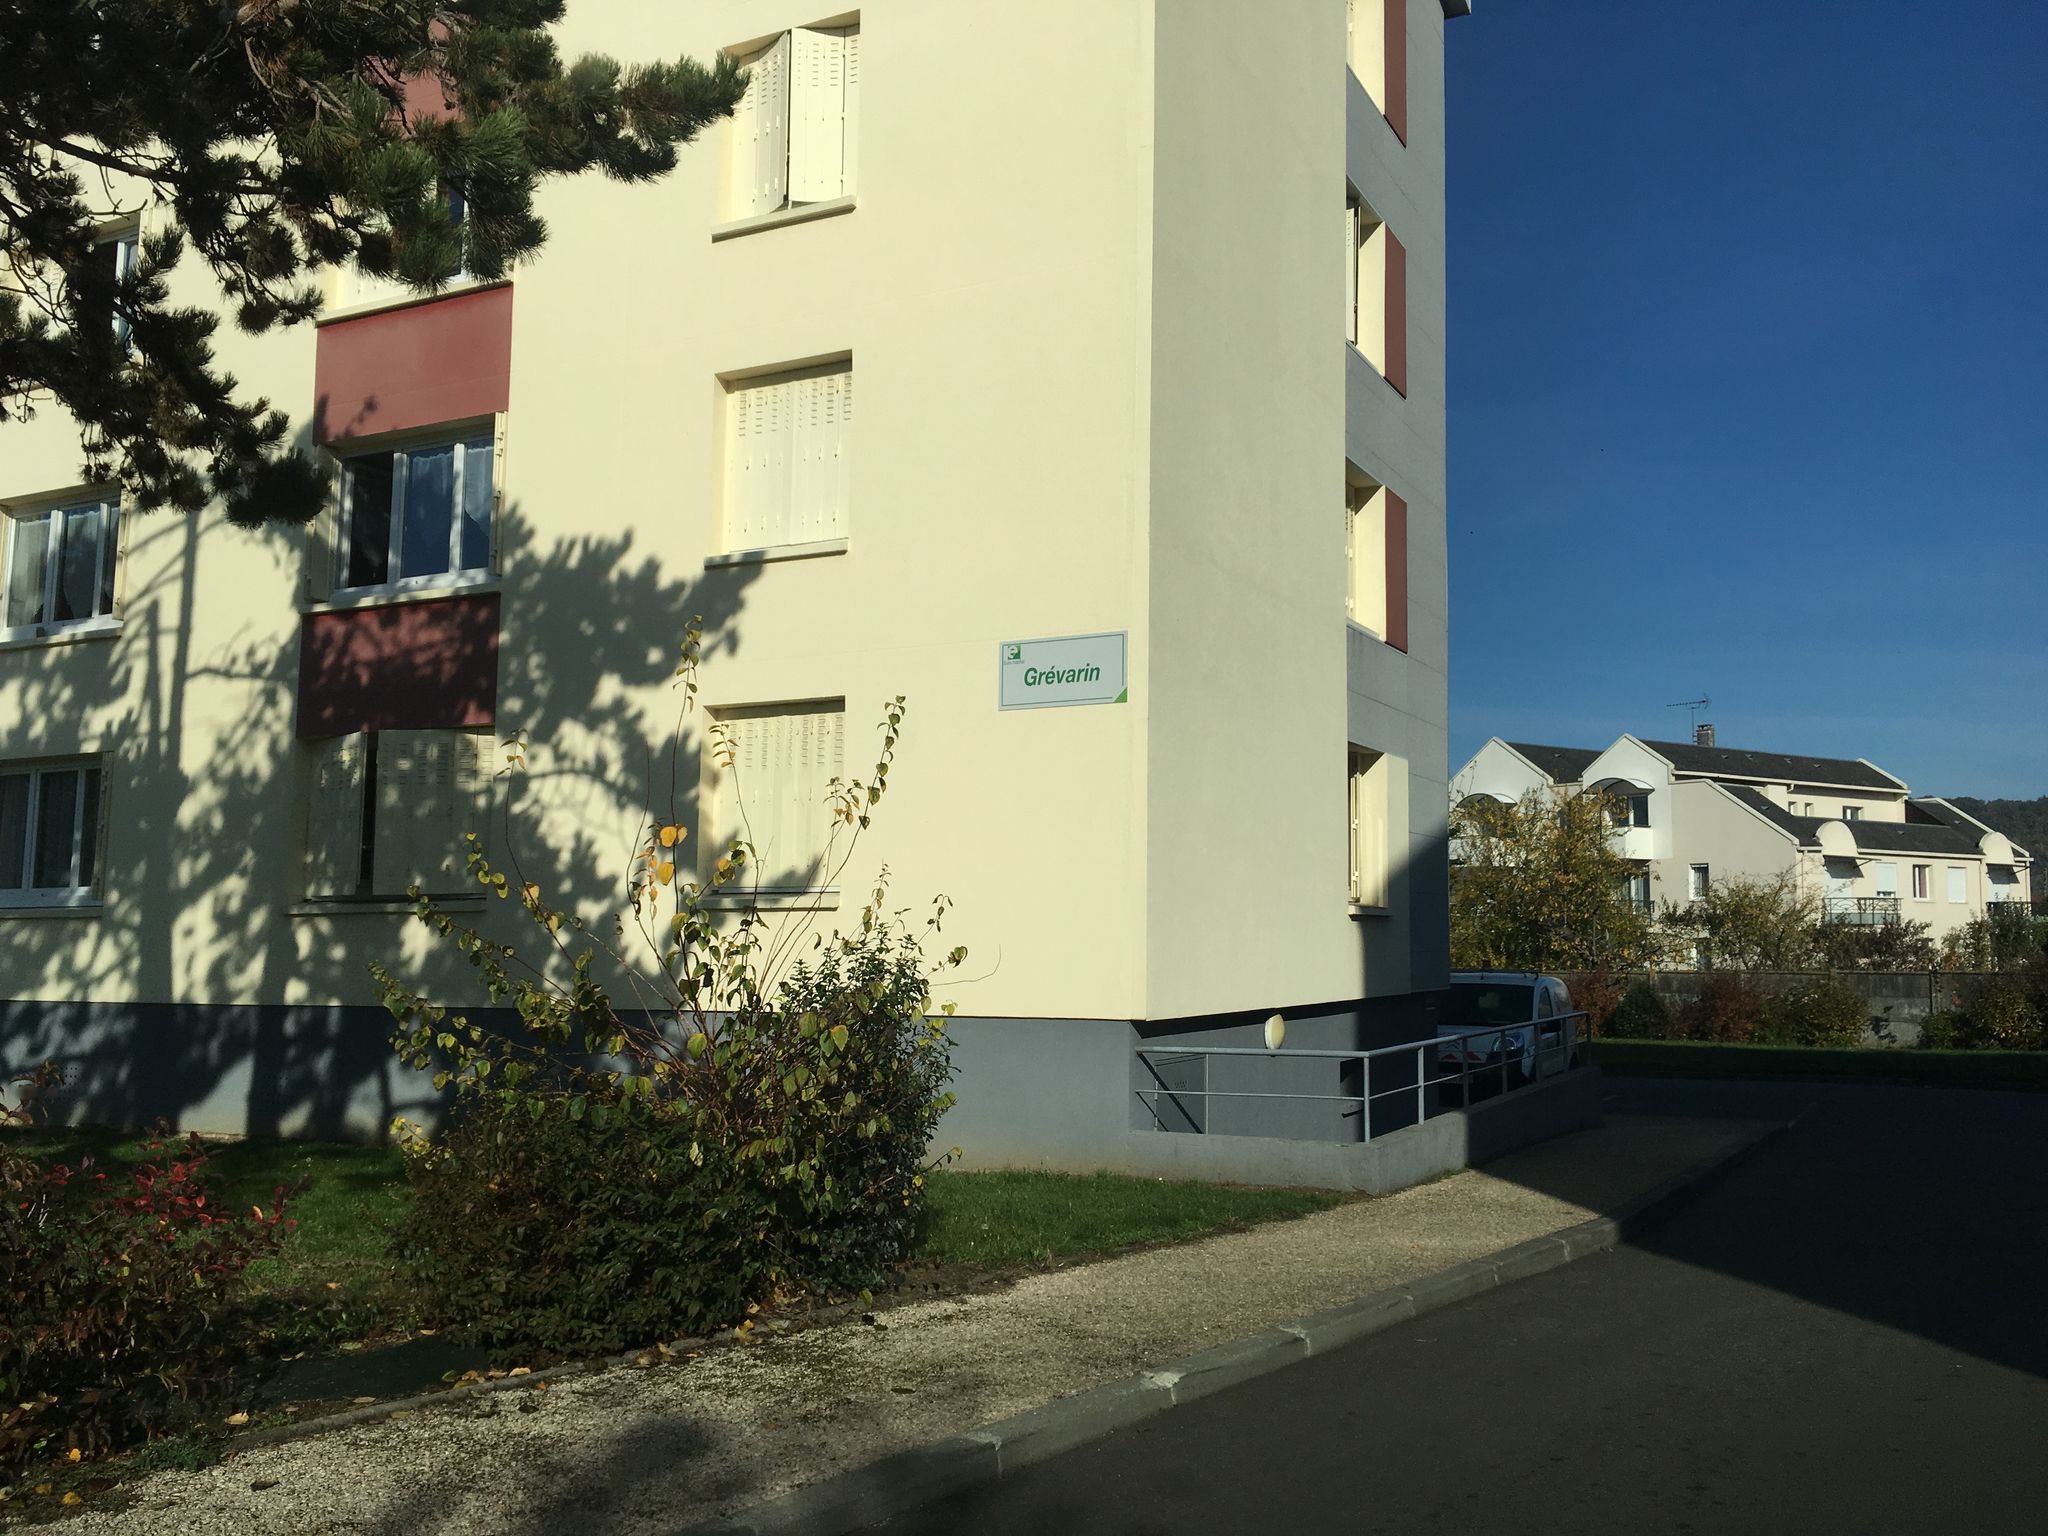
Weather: clear
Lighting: day
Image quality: good
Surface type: driving surface
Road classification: service, unclassified
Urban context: dense urban cluster
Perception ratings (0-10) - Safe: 6.87, Lively: 6.32, Beautiful: 8.49, Boring: 4.67, Depressing: 3.72, Wealthy: 8.58